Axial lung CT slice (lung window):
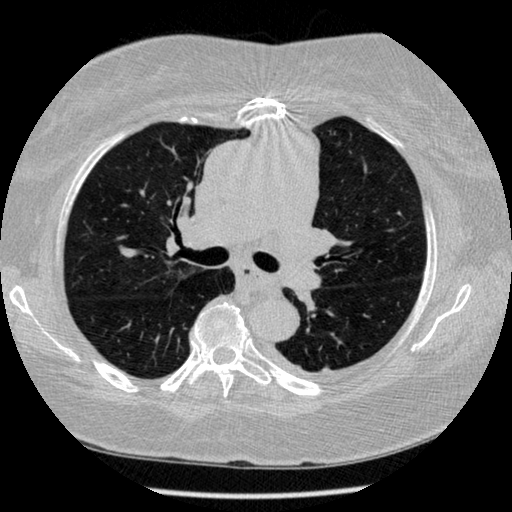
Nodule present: no